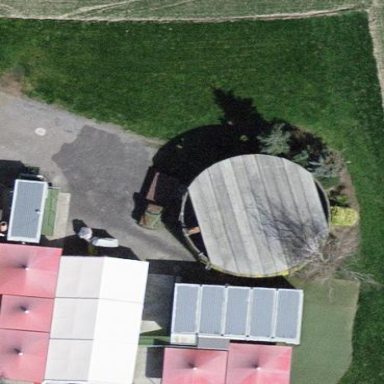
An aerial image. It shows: Storage tank that is man-made.